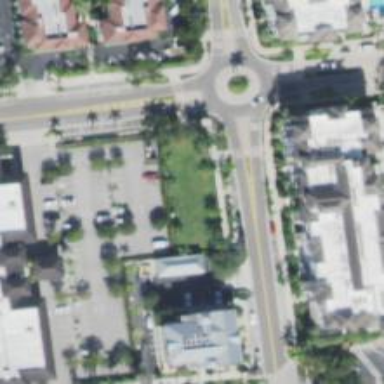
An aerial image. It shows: Footway that serves as traffic island.